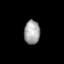
Tissue: lung
Cell type: Endothelial cells
Senescence score: 0.5589
Nuclear area (px): 371
Mean DAPI intensity: 162.838